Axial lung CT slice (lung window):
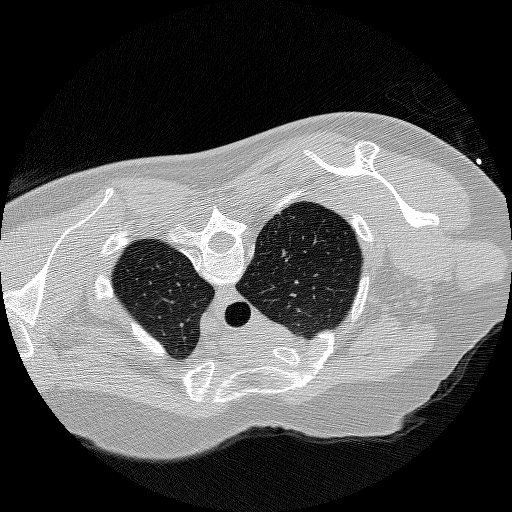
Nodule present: no